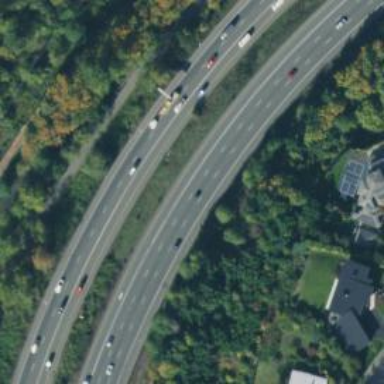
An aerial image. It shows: Asphalt motorway.